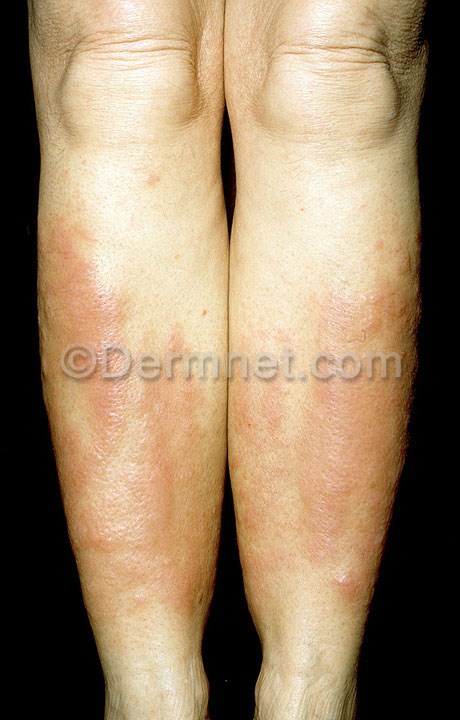
Disease: Systemic Disease